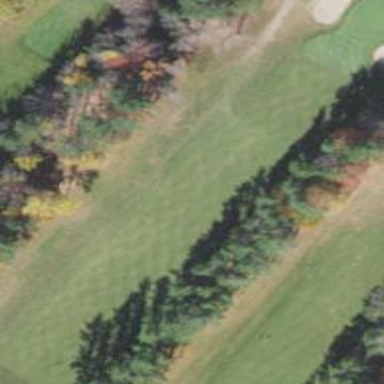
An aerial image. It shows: Grassy area designated as golf fairway.